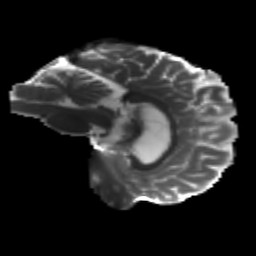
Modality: T2w
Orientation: sagittal
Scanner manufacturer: siemens
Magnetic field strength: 3 T
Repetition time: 8.8 s
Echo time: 0.085 s